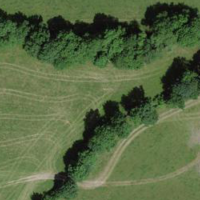
EUNIS habitat code: 24
Species observed at this site:
Cornus sanguinea